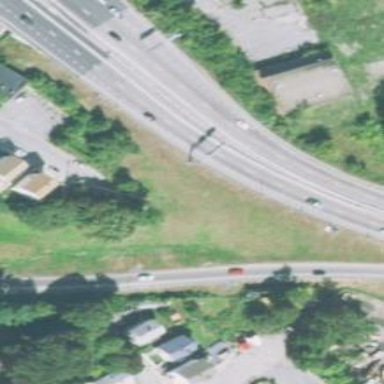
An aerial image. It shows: Motorway junction.